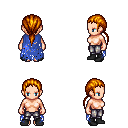
a pixel art fantasy rpg character, female body template, human, light skin, blue tattered cape, metal pants, dark blonde ponytail hairstyle, black shoes, four views (front, back, left, right), 2x2 character sprite sheet, small pixel art, hard edges, no anti-aliasing